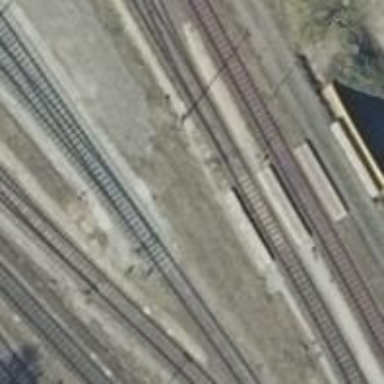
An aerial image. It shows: Railway switch.